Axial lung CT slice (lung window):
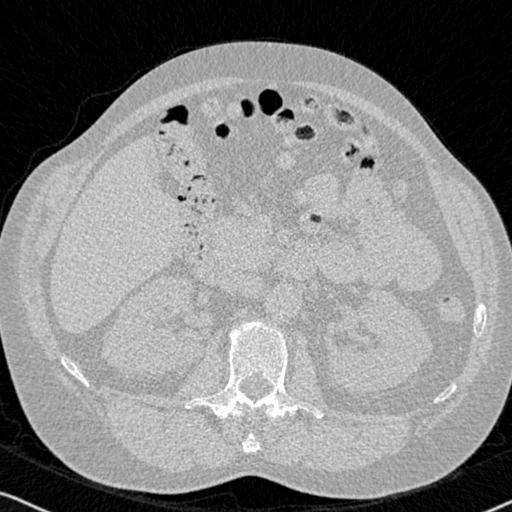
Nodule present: no